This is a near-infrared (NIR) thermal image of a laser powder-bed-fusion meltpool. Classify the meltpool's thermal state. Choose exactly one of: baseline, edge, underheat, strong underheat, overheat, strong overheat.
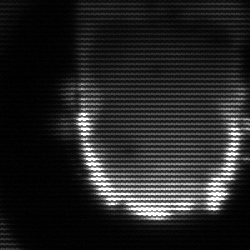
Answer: baseline